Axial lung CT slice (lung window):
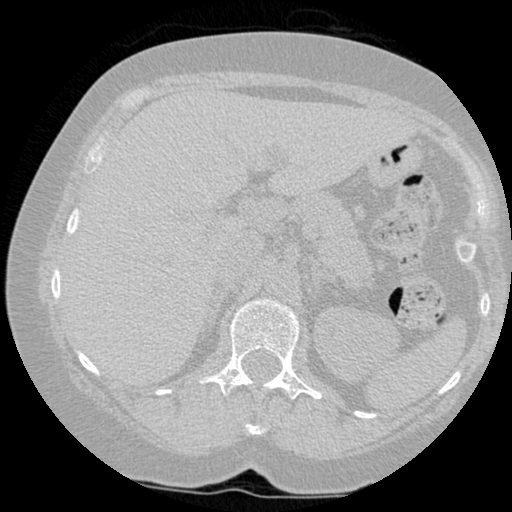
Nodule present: no